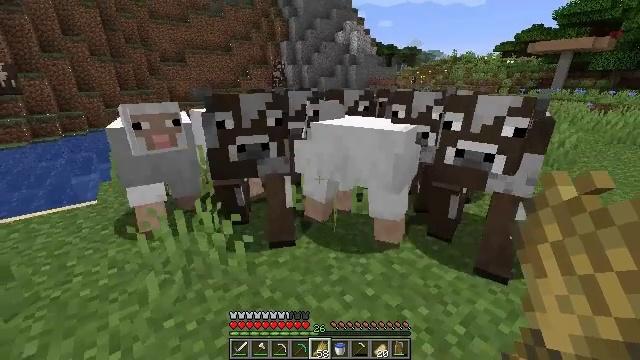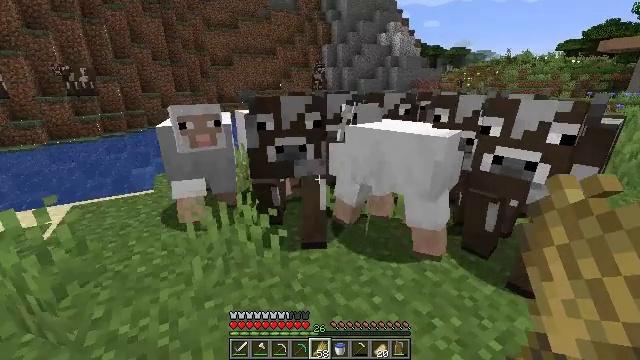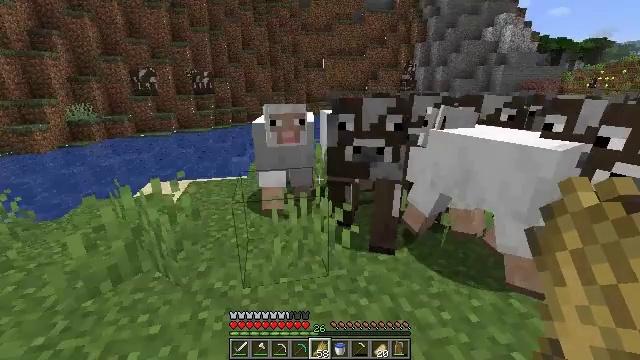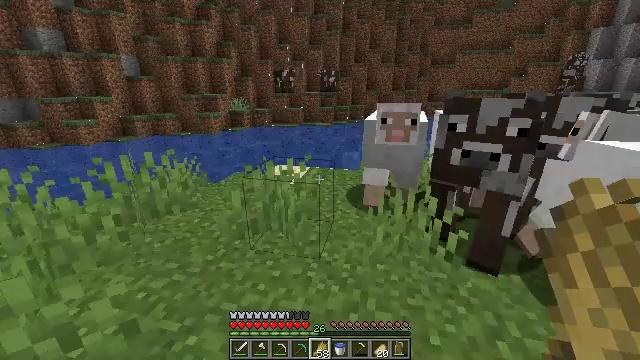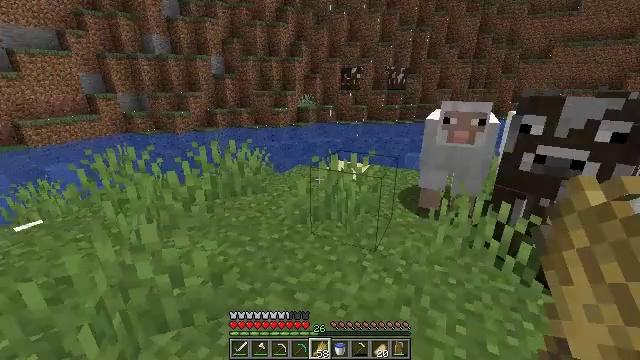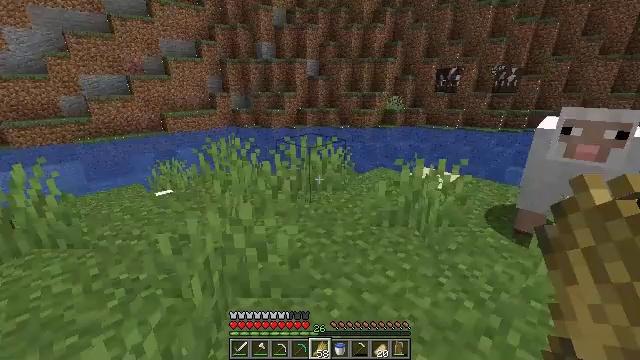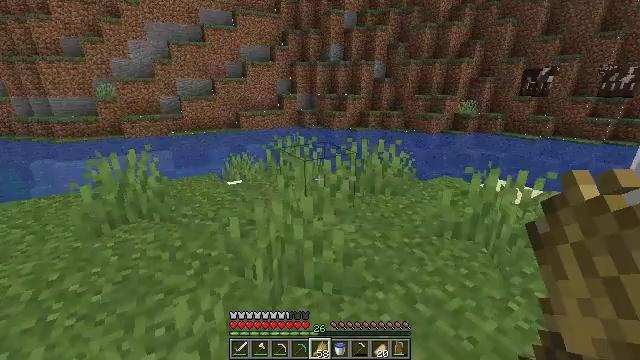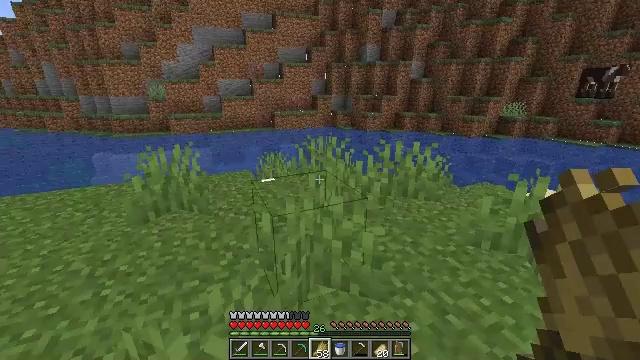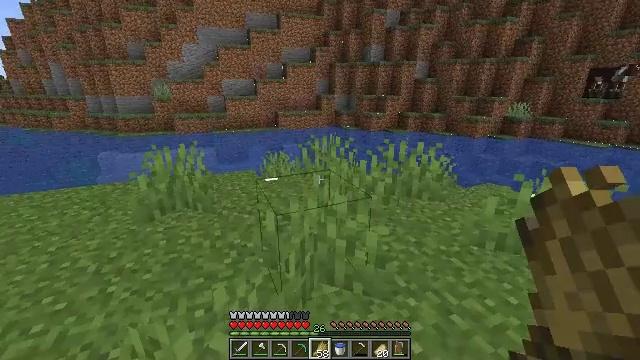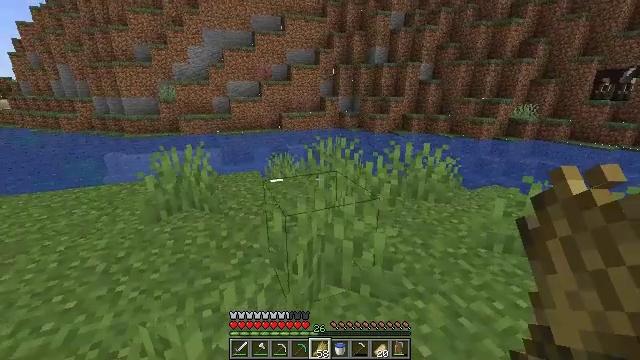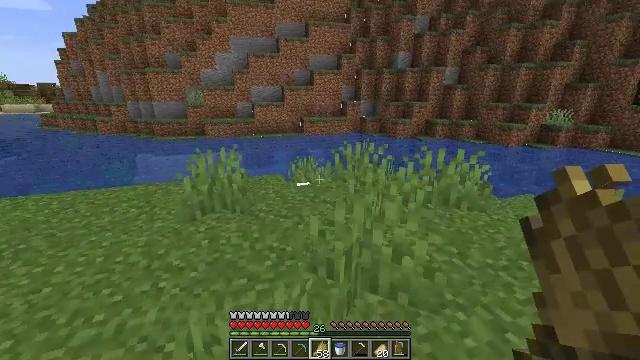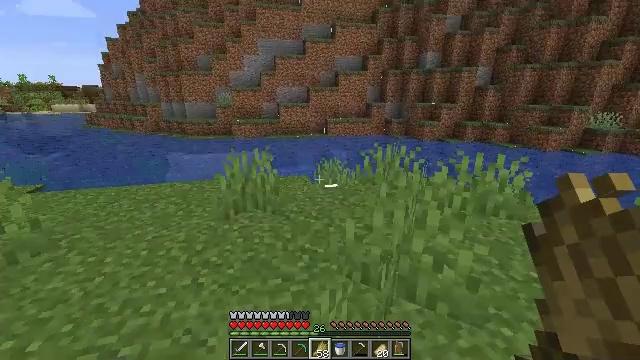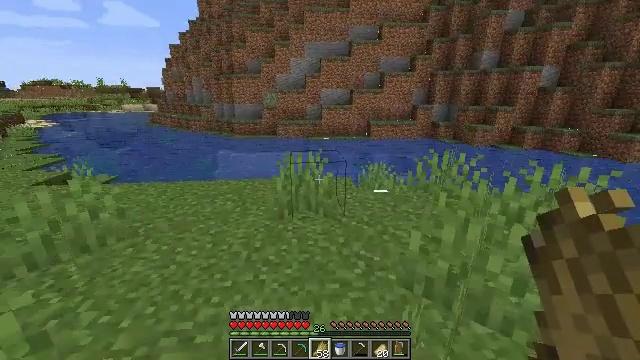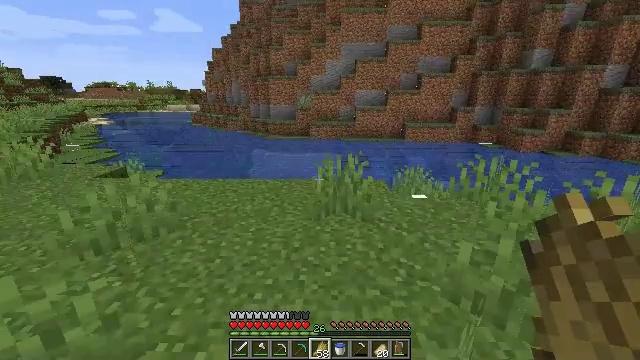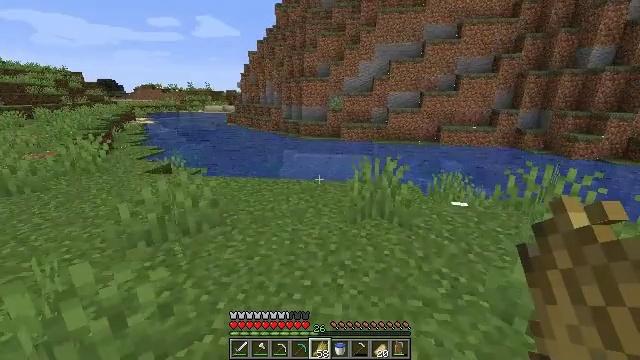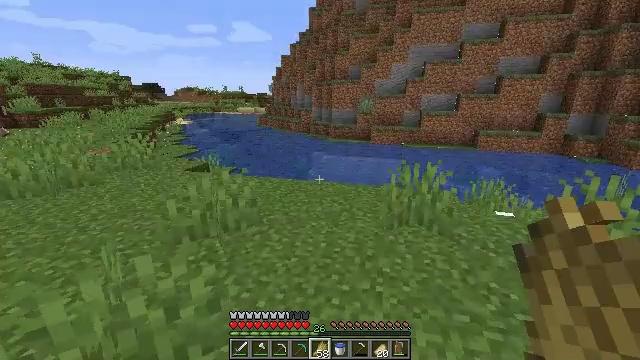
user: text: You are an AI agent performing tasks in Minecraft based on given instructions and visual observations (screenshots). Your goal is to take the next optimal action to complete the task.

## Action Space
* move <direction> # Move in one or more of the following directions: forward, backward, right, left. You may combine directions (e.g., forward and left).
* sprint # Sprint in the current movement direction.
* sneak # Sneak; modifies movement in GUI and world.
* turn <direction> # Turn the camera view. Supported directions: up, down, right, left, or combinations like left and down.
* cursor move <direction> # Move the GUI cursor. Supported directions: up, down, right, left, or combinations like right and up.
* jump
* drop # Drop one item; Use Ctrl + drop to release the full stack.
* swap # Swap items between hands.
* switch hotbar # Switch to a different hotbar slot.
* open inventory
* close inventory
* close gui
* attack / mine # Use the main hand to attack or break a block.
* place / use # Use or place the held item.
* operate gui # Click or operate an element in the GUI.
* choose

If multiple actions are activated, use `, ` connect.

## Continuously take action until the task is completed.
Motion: motion action
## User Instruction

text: Mine the birch fence to collect it.
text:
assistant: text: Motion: move back, turn left
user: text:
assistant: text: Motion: move back, turn left
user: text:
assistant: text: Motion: move back, turn left
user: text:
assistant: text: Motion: turn left
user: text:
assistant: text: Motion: turn left
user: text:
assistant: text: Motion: turn left
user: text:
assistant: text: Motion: turn left
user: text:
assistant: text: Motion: no_op
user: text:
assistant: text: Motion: move left
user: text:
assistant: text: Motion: move left, turn left and up
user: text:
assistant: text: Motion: move left, turn left
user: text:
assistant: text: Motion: move left, turn left
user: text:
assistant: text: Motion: move left, turn left
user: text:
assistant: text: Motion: move left, turn left
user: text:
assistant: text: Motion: move left, turn left
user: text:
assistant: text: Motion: turn left
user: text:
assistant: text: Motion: turn left
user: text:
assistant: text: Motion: turn left
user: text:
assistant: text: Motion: turn left
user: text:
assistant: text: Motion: move forward
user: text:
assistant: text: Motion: move forward
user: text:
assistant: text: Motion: move forward, turn left
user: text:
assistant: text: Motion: move forward, turn left and up
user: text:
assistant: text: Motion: turn left and down
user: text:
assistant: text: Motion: turn left
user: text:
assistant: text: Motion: turn left and up
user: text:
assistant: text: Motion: move forward
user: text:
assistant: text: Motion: move forward
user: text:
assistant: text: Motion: move forward
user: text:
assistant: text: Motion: move forward